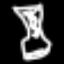
Label: hourglass